Aerial crown-view tile of a tropical tree (Barro Colorado Island, Panama), acquired 20240611:
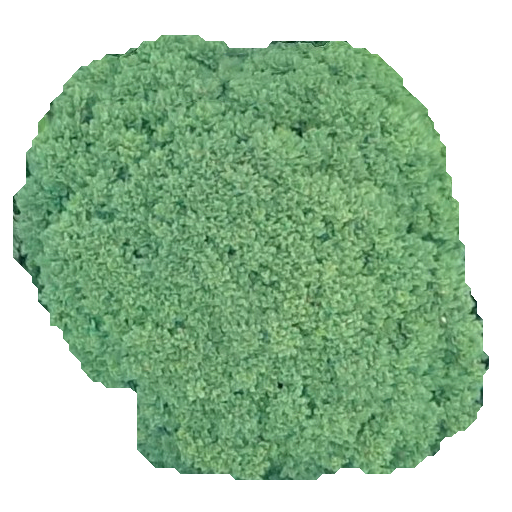
Species: Jacaranda copaia
GBIF accepted scientific name: Jacaranda copaia
Crown area: 257.671 m²